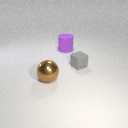
large brown metal sphere in front of small gray rubber cube